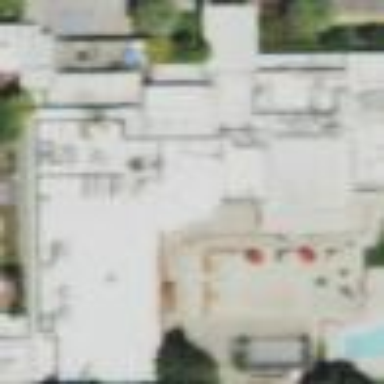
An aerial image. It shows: Hotel building.